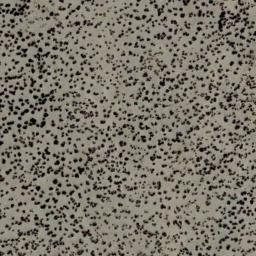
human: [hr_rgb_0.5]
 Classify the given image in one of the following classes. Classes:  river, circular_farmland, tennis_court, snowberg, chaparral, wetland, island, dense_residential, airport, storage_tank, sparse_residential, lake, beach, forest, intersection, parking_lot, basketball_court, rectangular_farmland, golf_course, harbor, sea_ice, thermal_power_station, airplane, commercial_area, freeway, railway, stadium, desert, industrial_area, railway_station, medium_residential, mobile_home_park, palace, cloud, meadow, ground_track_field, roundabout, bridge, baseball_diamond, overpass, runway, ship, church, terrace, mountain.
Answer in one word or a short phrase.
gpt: chaparral